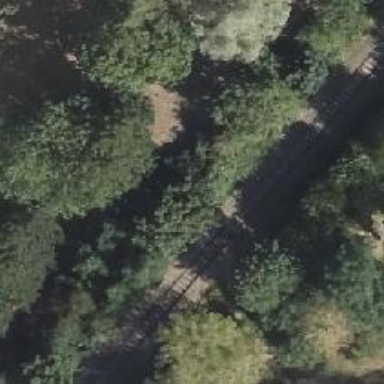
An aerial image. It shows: Crossing for the railway.